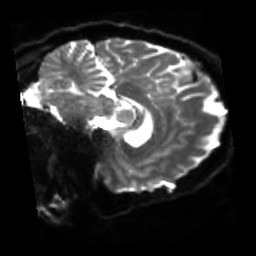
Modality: sbref
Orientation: sagittal
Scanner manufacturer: siemens
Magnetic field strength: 3 T
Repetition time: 4 s
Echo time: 0.0594 s